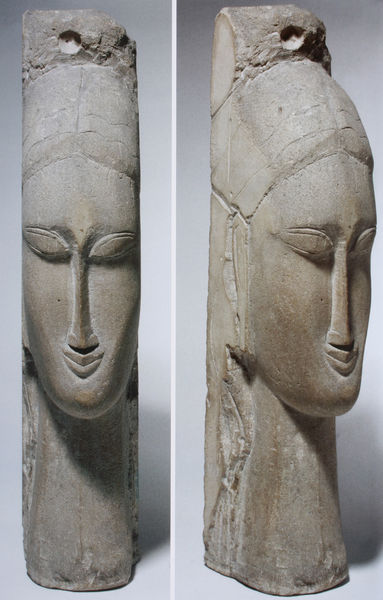
Titel: Tête de femme, Frauenkopf
Künstler: Amedeo Modigliani
Standort: Paris
Institution: Centre Pompidou, Musée National d'Art Moderne
Schlagwörter: blau, gestein, kopf, mann, schlaf, weiß, braun, elegant, frau, frisur, grau, haar, holz, köpfe, marmor, mund, nase, profil, schwarz, stirn, alt, augen, gesicht, lang, sockel, stein, hals, portrait, porträt, kalt, flach, land, auge, haare, frontal, kinn, lippen, mittelscheitel, scheitel, skulptur, statue, lächeln, relief, bein, dutt, farbig, fotos, schlafend, ansicht, zwei, afrika, modern, weiblich, kopftuch, schmal, büste, plastik, dreiviertelansicht, wange, geschlossen, hoch, foto, fotografie, lachen, eng, loch, stilisiert, asiatisch, gravur, geschlossene augen, rau, arrogant, skulpturen, halbprofil, vorderansicht, postament, gestreckt, gemeißelt, elfenbein, indianisch, skupltur, länglich, geischt, indianer, freske, schwalbe, kultur, mündchen, katzenaugen, speckstein, langer hals, frauenkopf, hls, haarschopf, frauenköpfe, modigliani, frauenf, kopd, lange nase, lnag, zu, mund spitz, steinplastik, sumerisch, schmale nase, kykladen